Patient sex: M
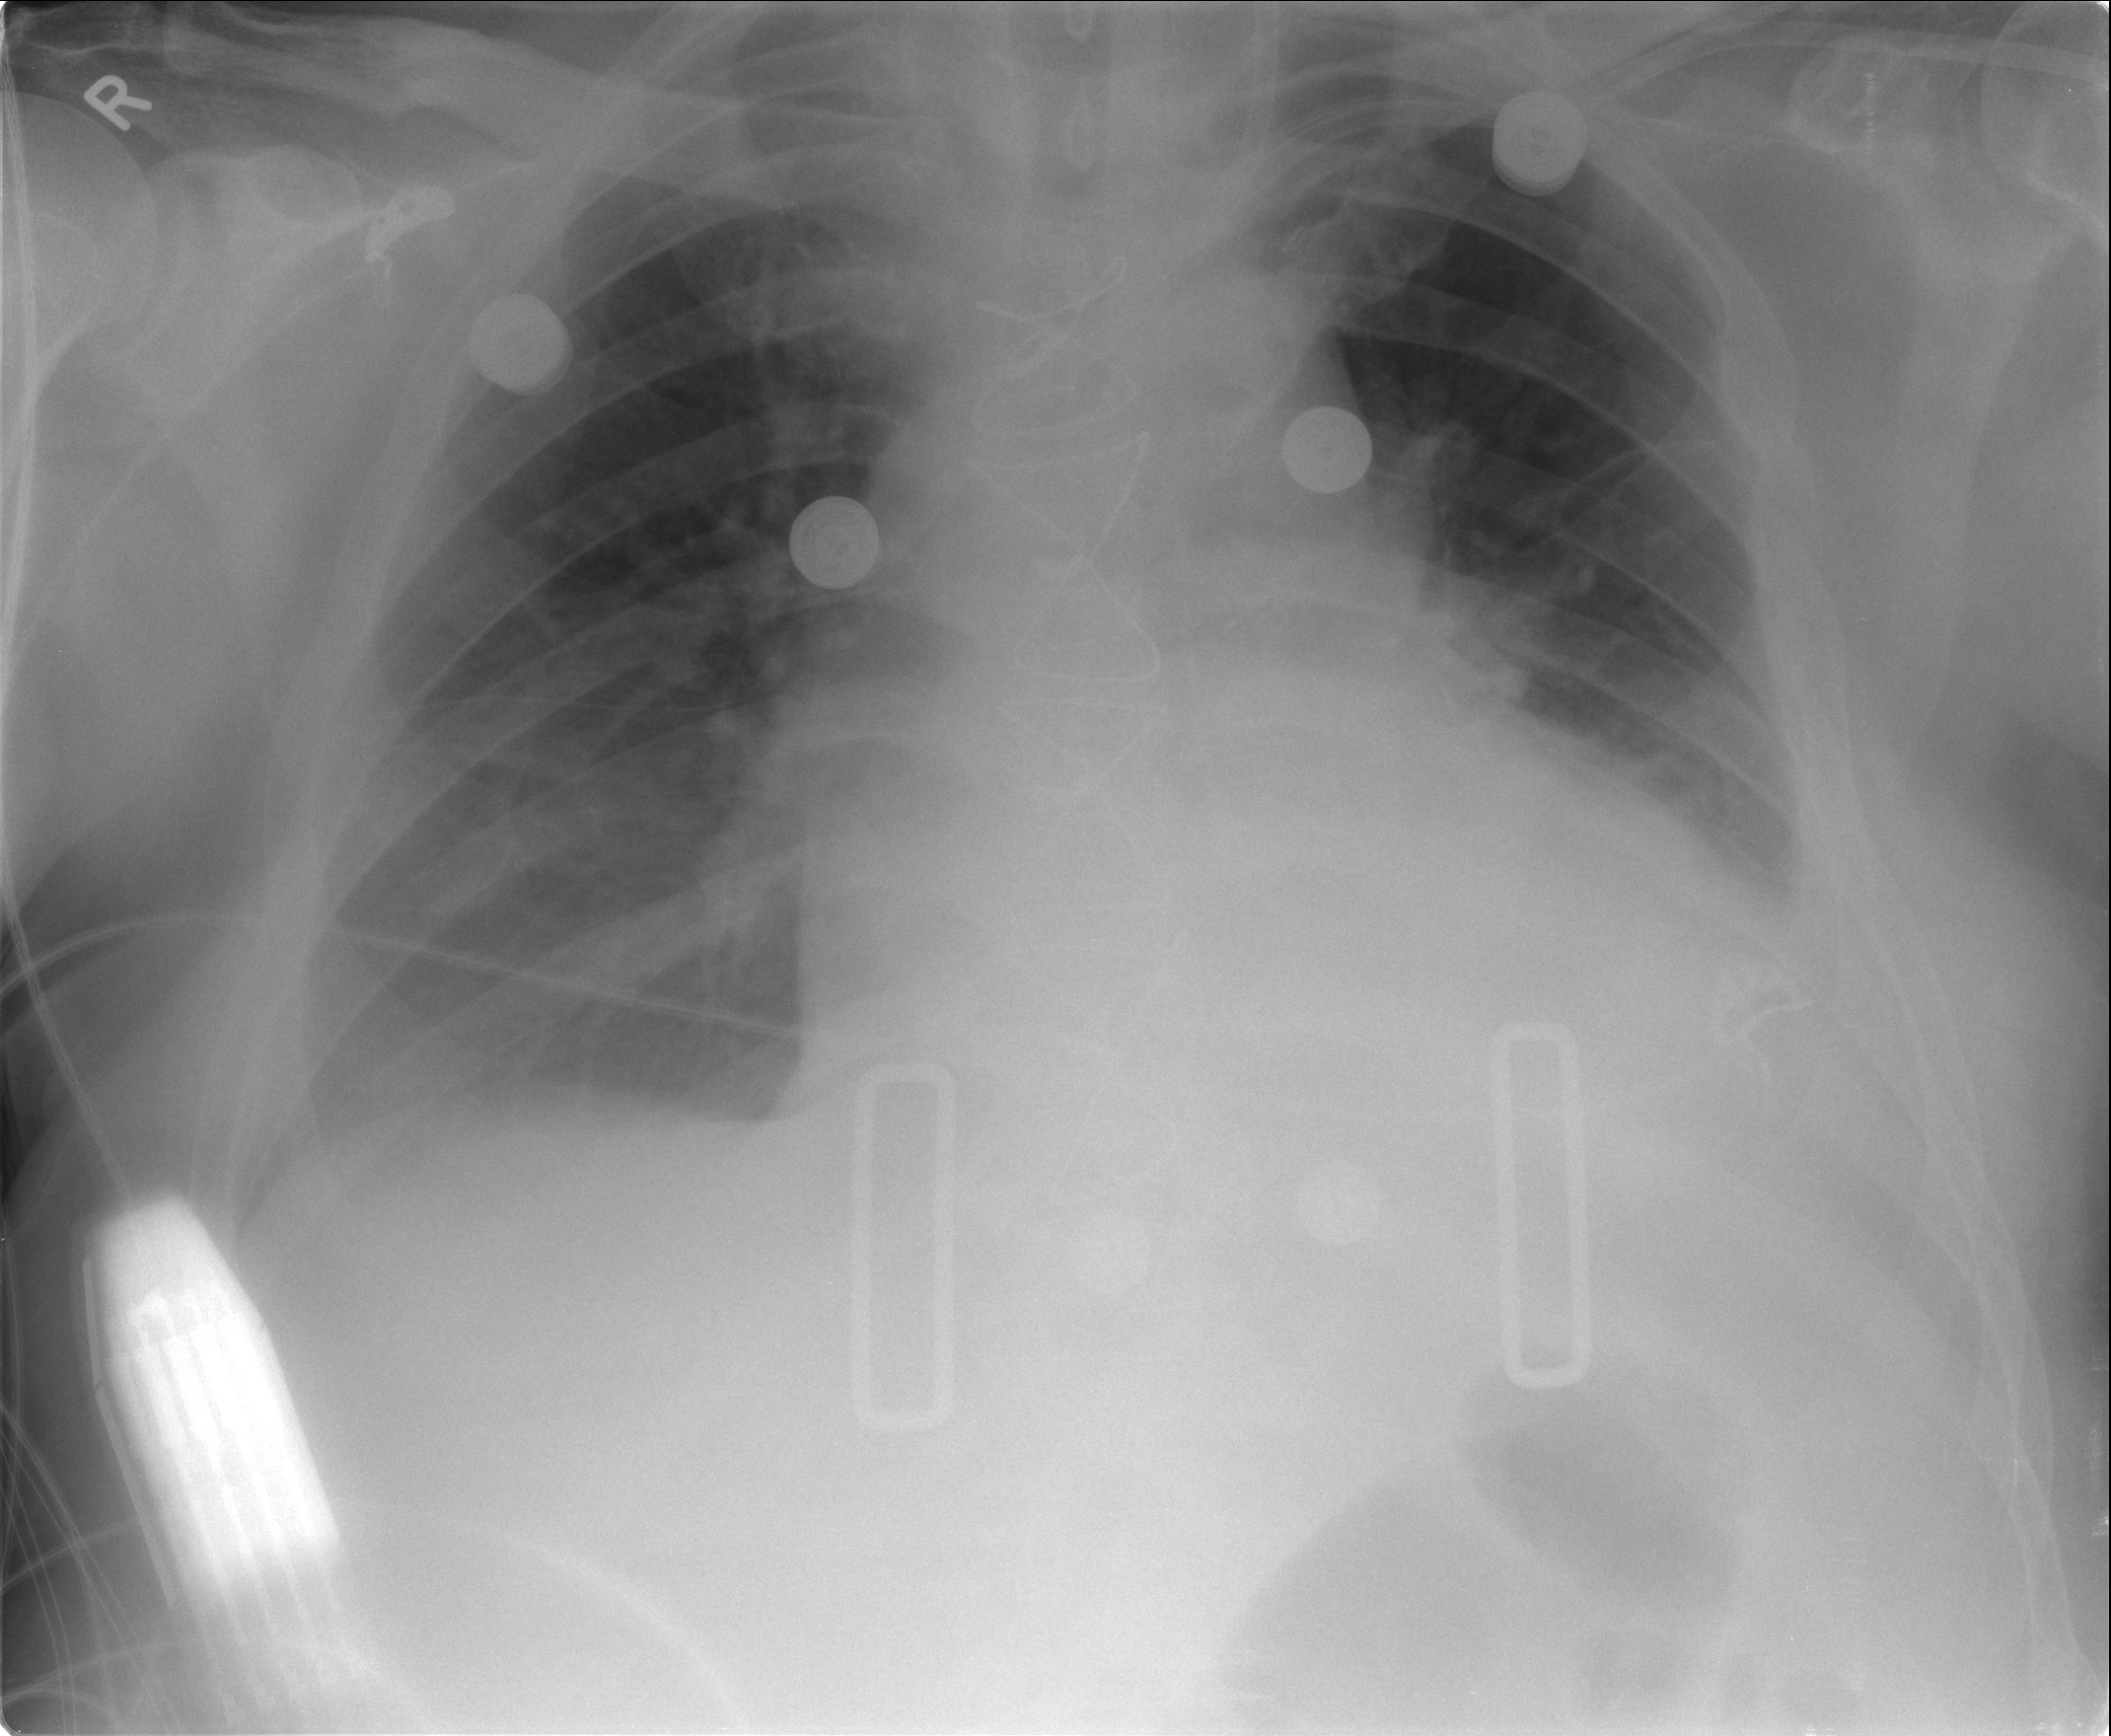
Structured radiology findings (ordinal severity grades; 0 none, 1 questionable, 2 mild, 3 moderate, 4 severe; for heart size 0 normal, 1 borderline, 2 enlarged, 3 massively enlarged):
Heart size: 2
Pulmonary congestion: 2
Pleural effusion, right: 2
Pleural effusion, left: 2
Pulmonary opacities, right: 2
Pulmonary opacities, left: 0
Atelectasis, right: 2
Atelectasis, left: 2